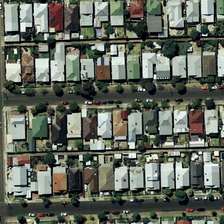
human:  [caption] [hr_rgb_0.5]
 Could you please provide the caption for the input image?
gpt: many buildings and some green trees are in a dense residential area .

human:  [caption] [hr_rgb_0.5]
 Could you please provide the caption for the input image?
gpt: many buildings and some green trees are in a dense residential area .

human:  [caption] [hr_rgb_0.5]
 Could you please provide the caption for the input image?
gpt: many buildings and some green trees are in a dense residential area .

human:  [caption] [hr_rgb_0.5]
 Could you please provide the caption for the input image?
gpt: many buildings and some green trees are in a dense residential area .

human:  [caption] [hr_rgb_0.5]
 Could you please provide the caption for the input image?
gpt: many buildings and some green trees are in a dense residential area .